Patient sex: F
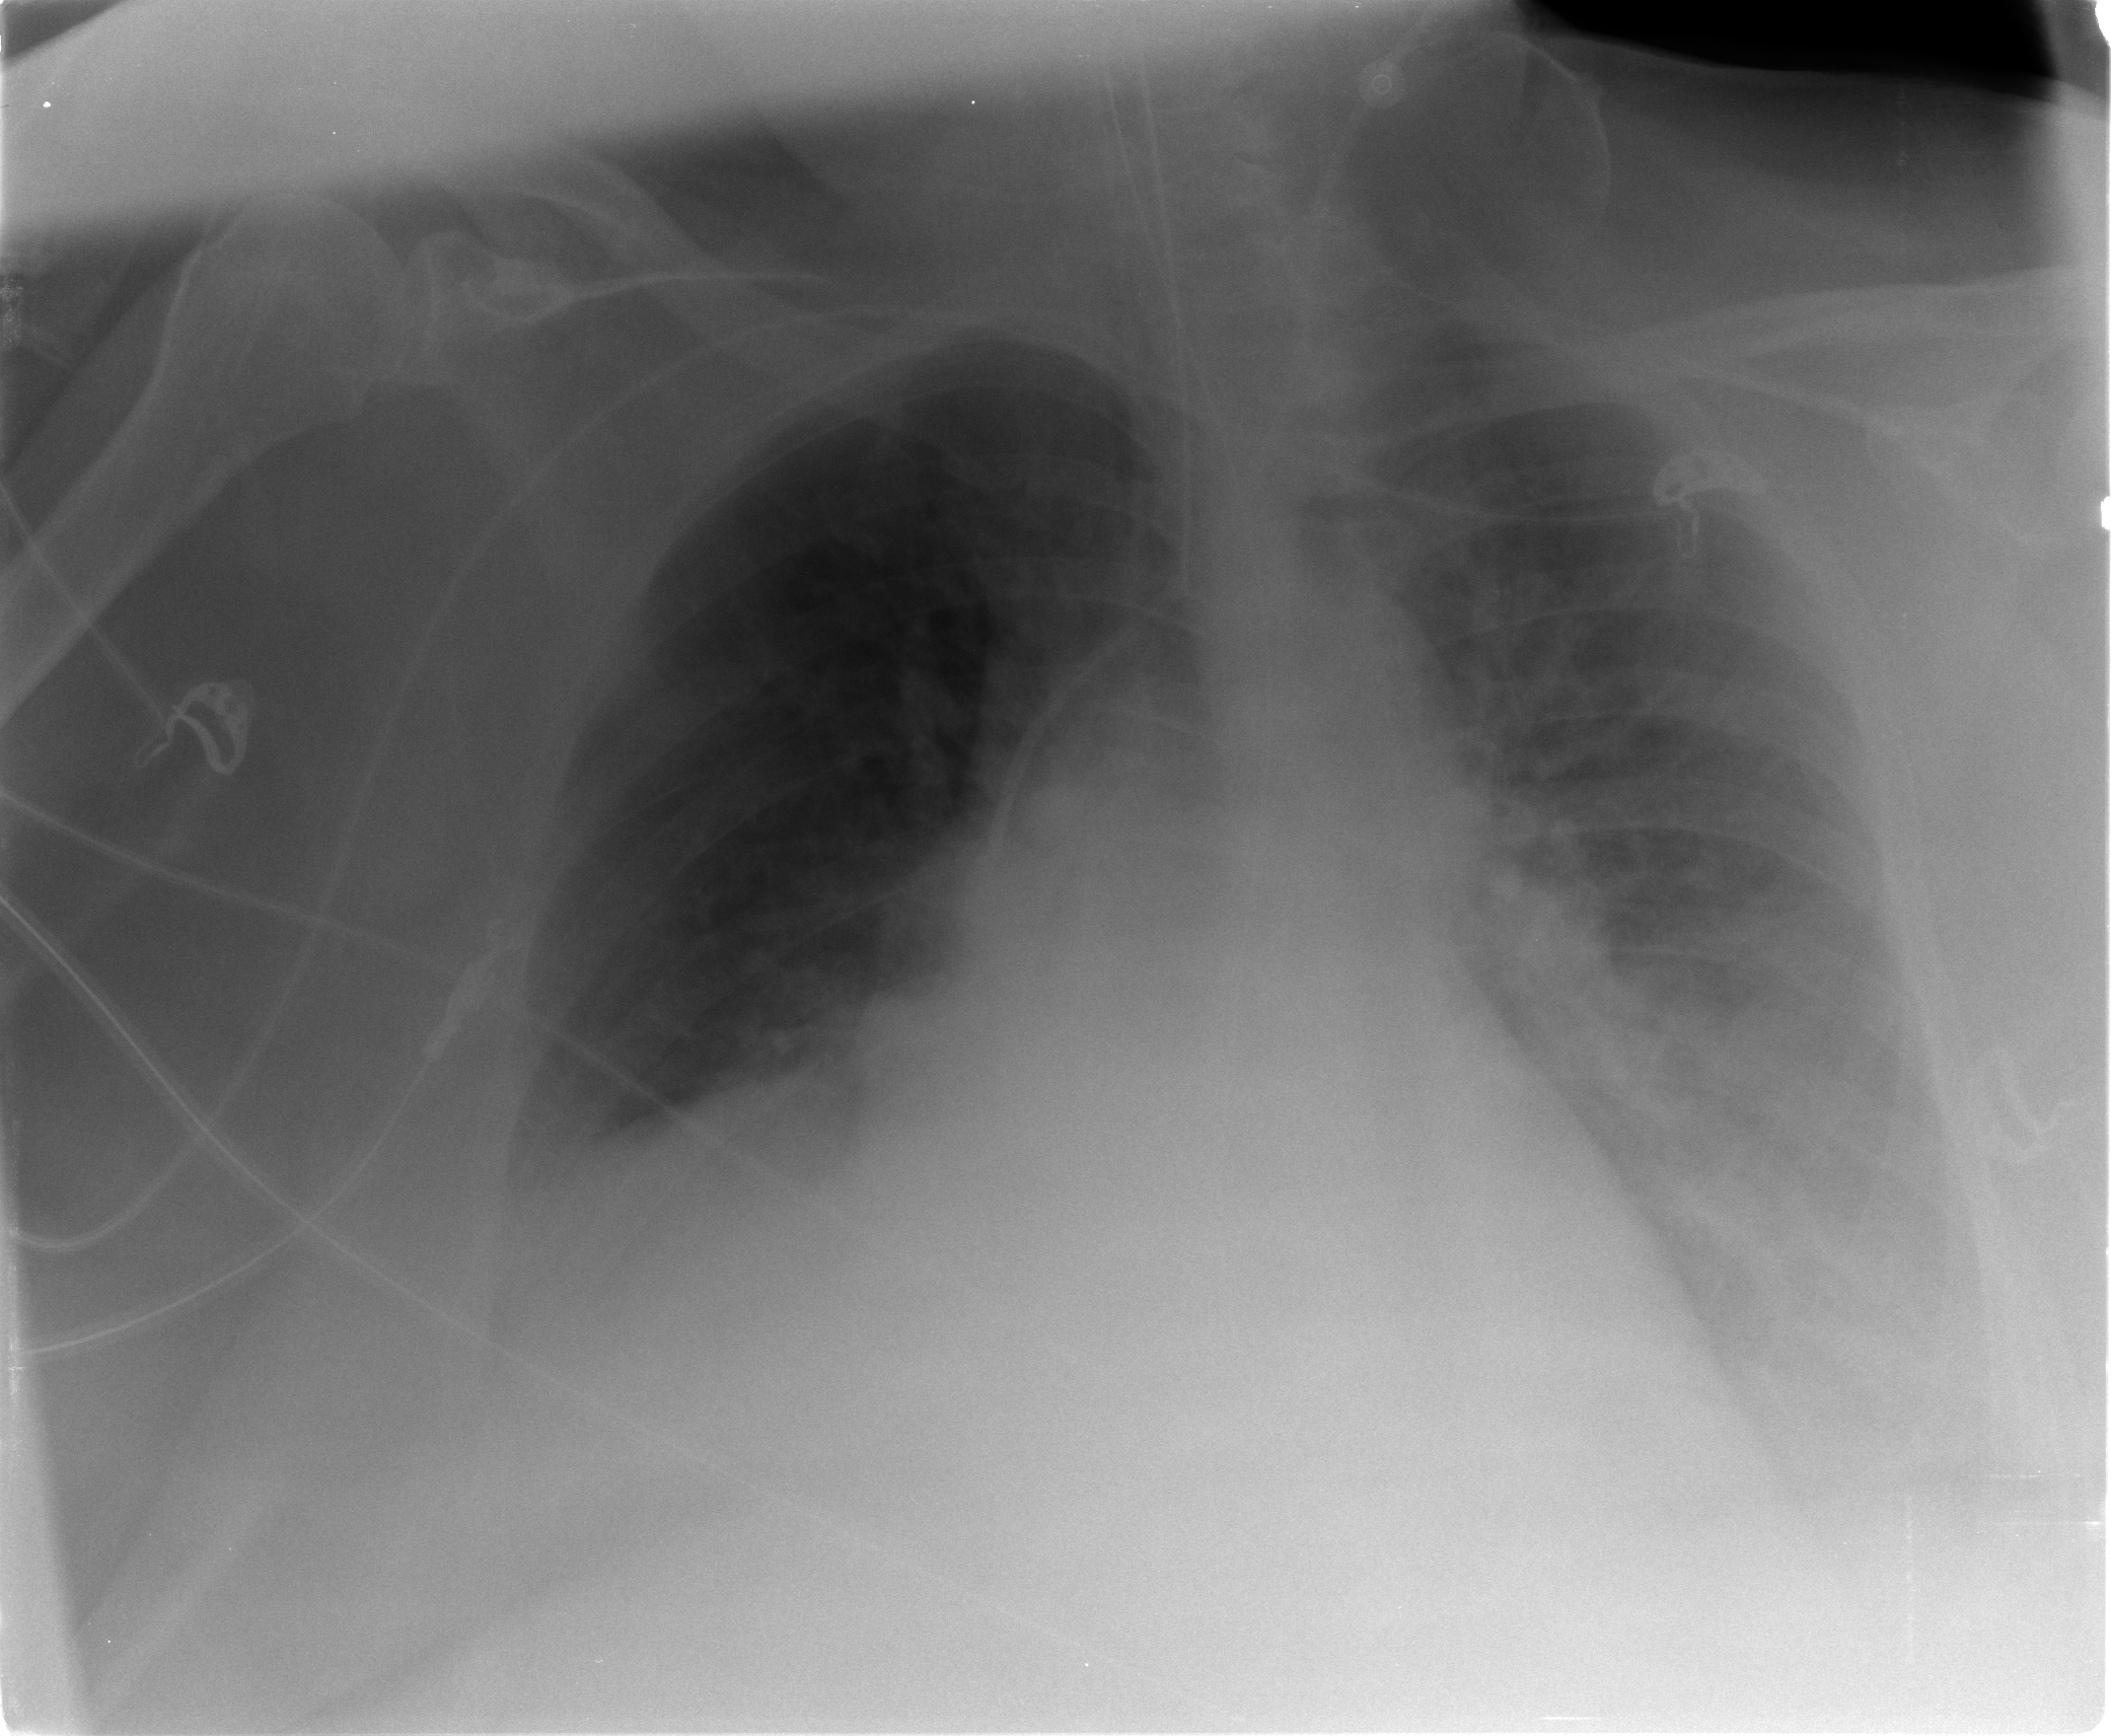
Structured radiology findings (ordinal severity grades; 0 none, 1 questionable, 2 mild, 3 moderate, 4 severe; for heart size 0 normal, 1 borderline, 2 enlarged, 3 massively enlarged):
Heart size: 2
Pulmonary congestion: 3
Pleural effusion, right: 2
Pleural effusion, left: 2
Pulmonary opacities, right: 1
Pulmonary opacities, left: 2
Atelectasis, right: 2
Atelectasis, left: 2